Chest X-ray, AP view. Patient: 68 years old, sex M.
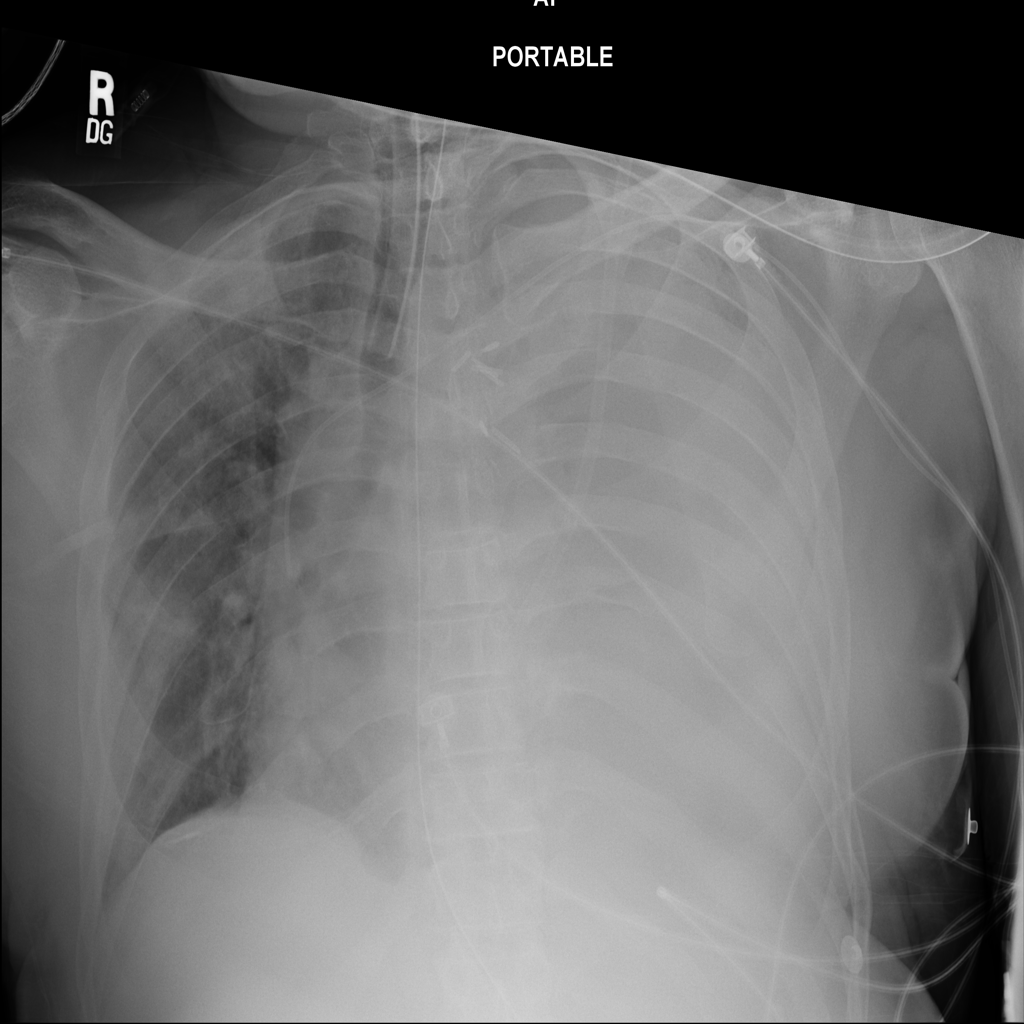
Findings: No Finding